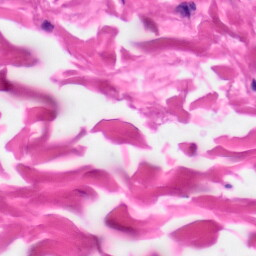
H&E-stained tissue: Skin